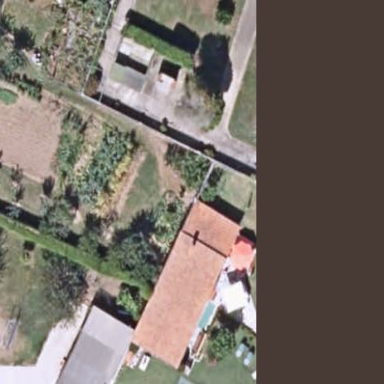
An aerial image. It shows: Simple house.